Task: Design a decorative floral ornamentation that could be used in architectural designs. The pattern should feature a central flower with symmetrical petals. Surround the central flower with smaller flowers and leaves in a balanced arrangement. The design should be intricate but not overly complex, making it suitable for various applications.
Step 1471:
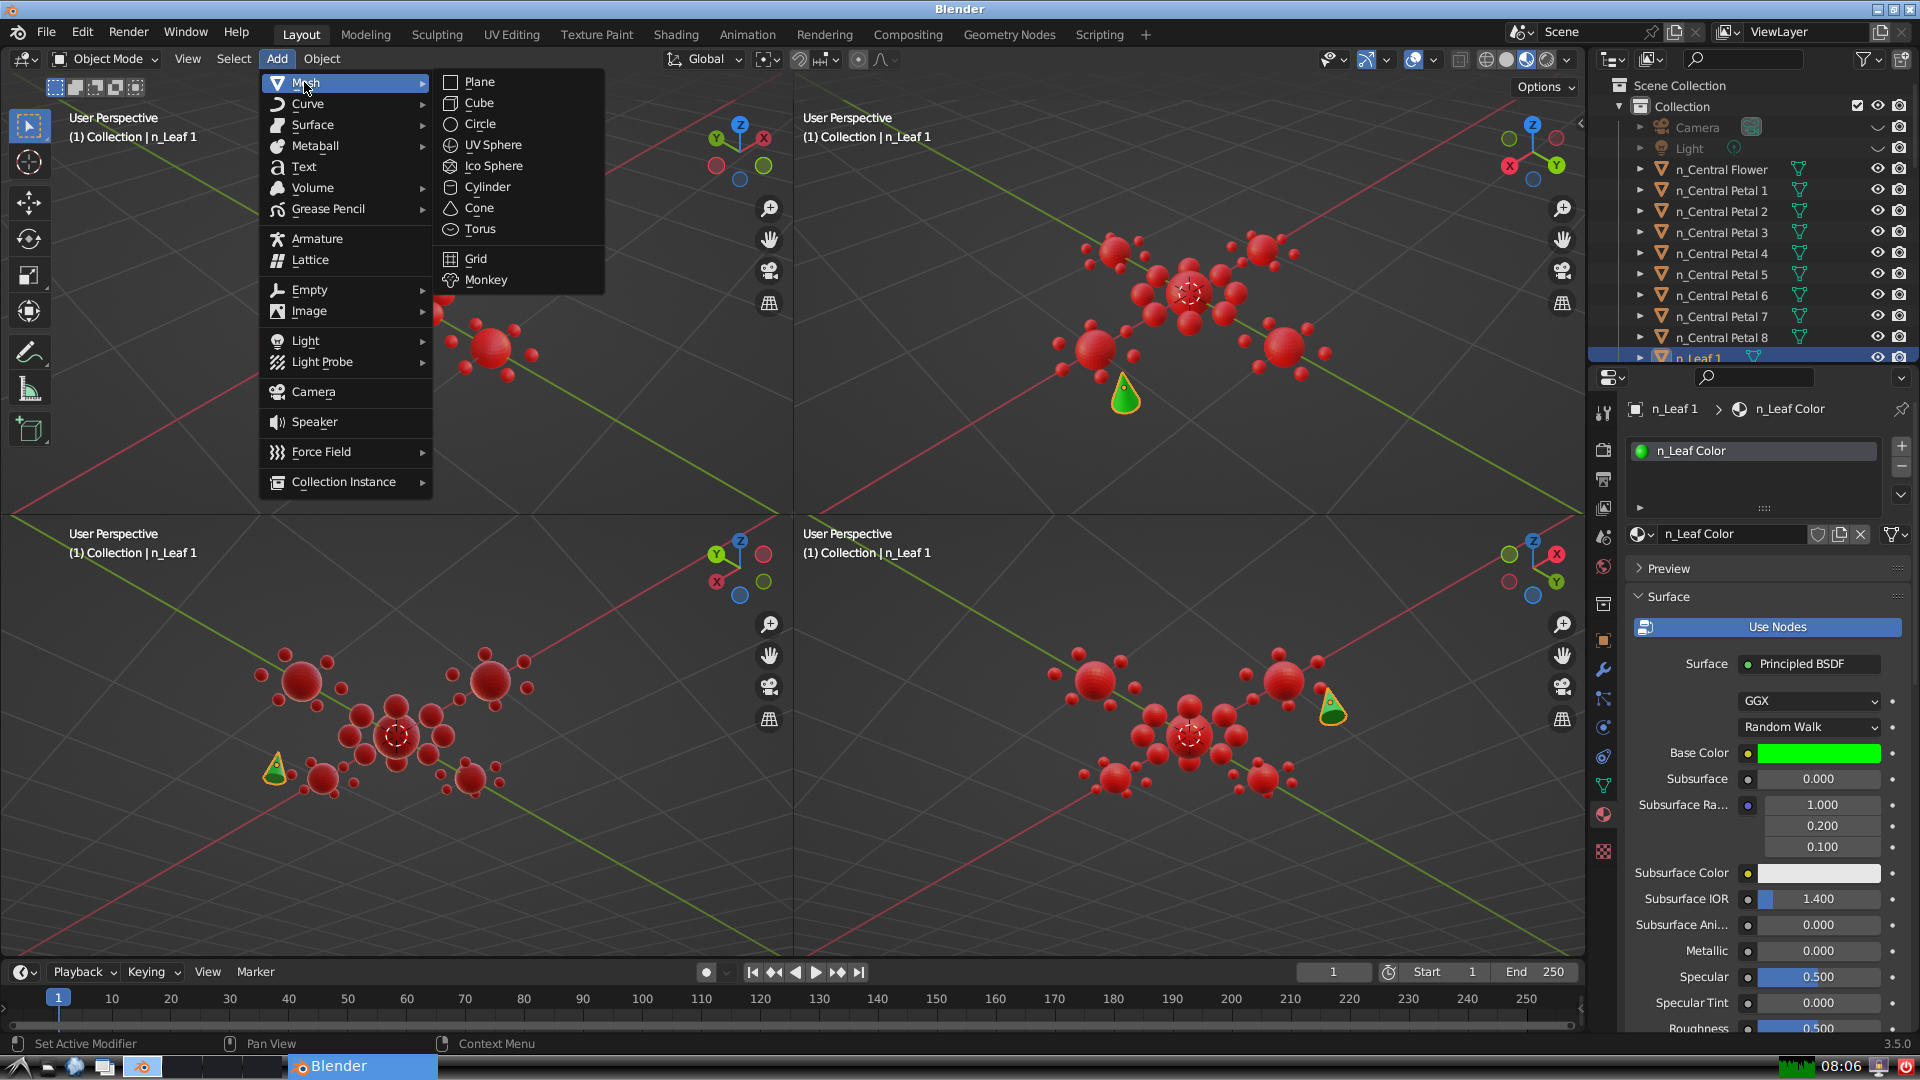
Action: {"mouse_move": [499, 210]}